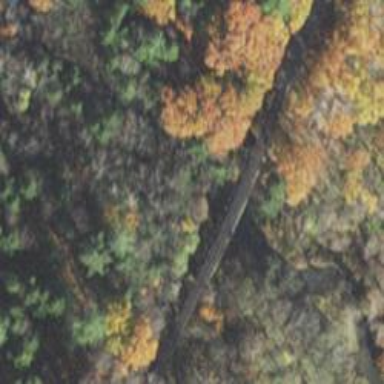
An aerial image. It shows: Bridge over railway line.